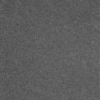
Label: dusty